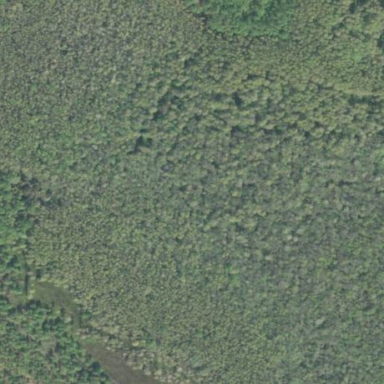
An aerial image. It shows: Swamp wetland characterized by needle-leaved vegetation.